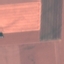
Land use / land cover: AnnualCrop